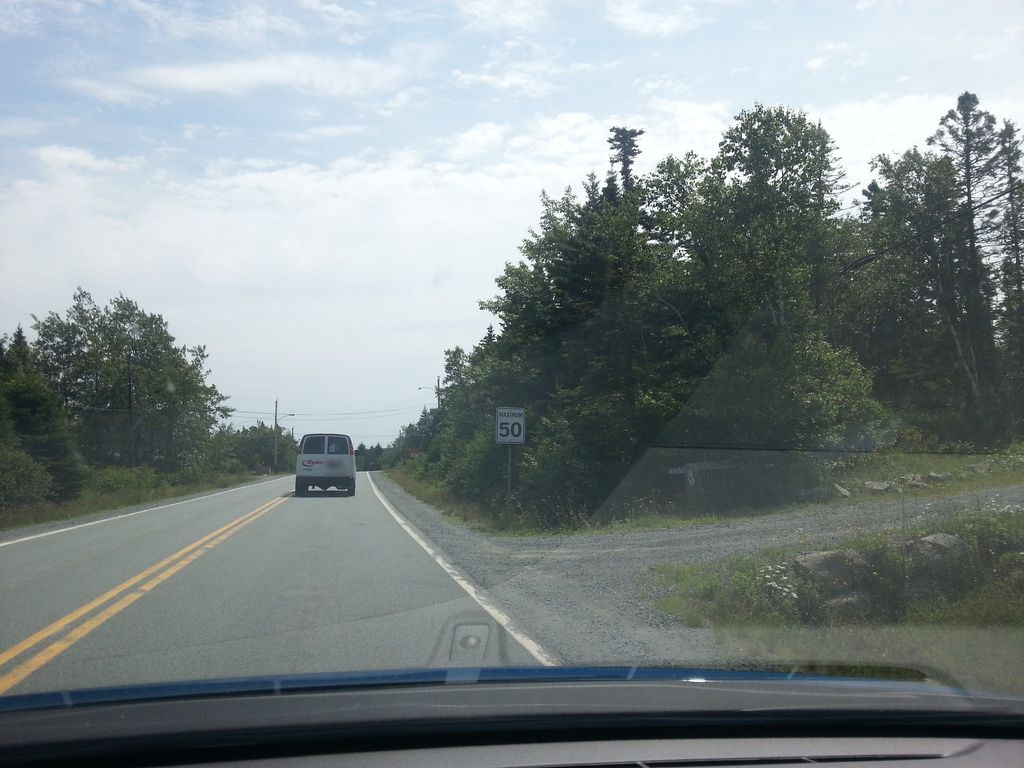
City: halifax